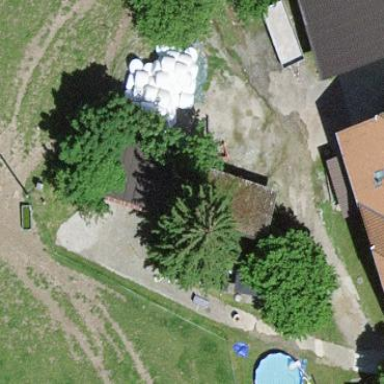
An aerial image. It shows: Farm auxiliary building.